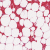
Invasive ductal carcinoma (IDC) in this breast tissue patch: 0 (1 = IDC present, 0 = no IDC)